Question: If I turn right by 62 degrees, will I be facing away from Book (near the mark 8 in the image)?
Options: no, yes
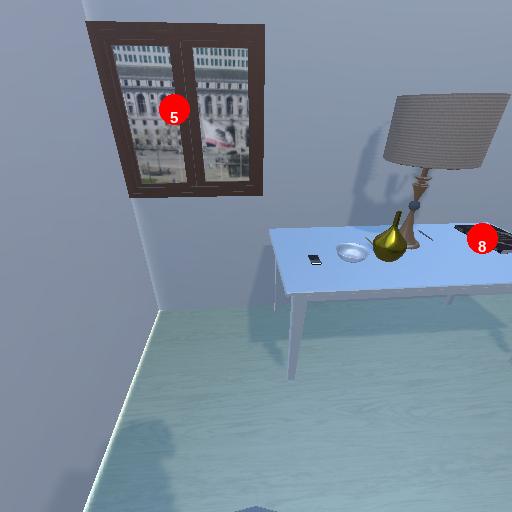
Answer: no